Field crop: tomato
Growth stage: 2
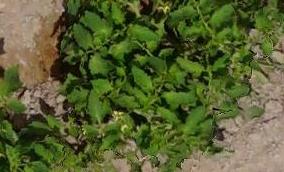
Species: tomato